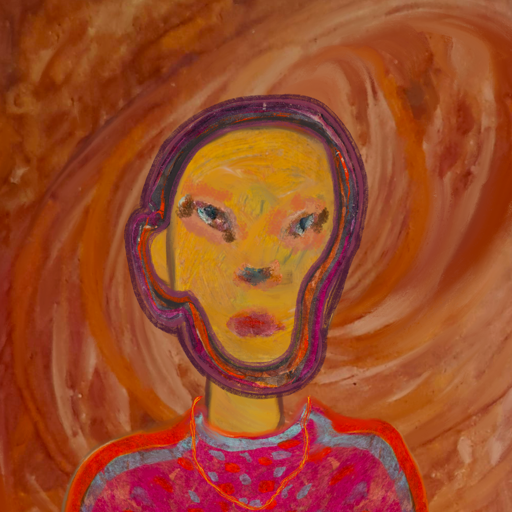
Background: Pious_Lady, Head And Neck Front: After_Raid, Face Front: Boggyland, Bust: Sisters, Hair Front: Hypocrite, Head Accessory: Blank, Second Necklace: Gypsy_Mother_2, Necklace: Blank, Baby: Blank